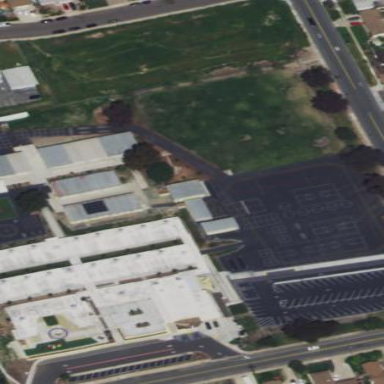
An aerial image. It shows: School.